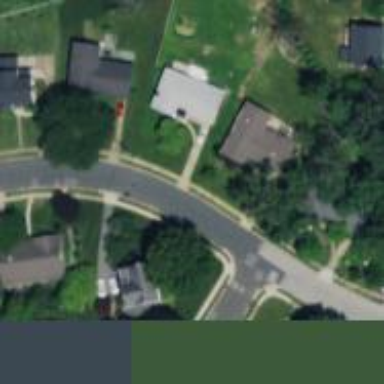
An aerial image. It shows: Residential road with separate asphalt sidewalk.